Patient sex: F
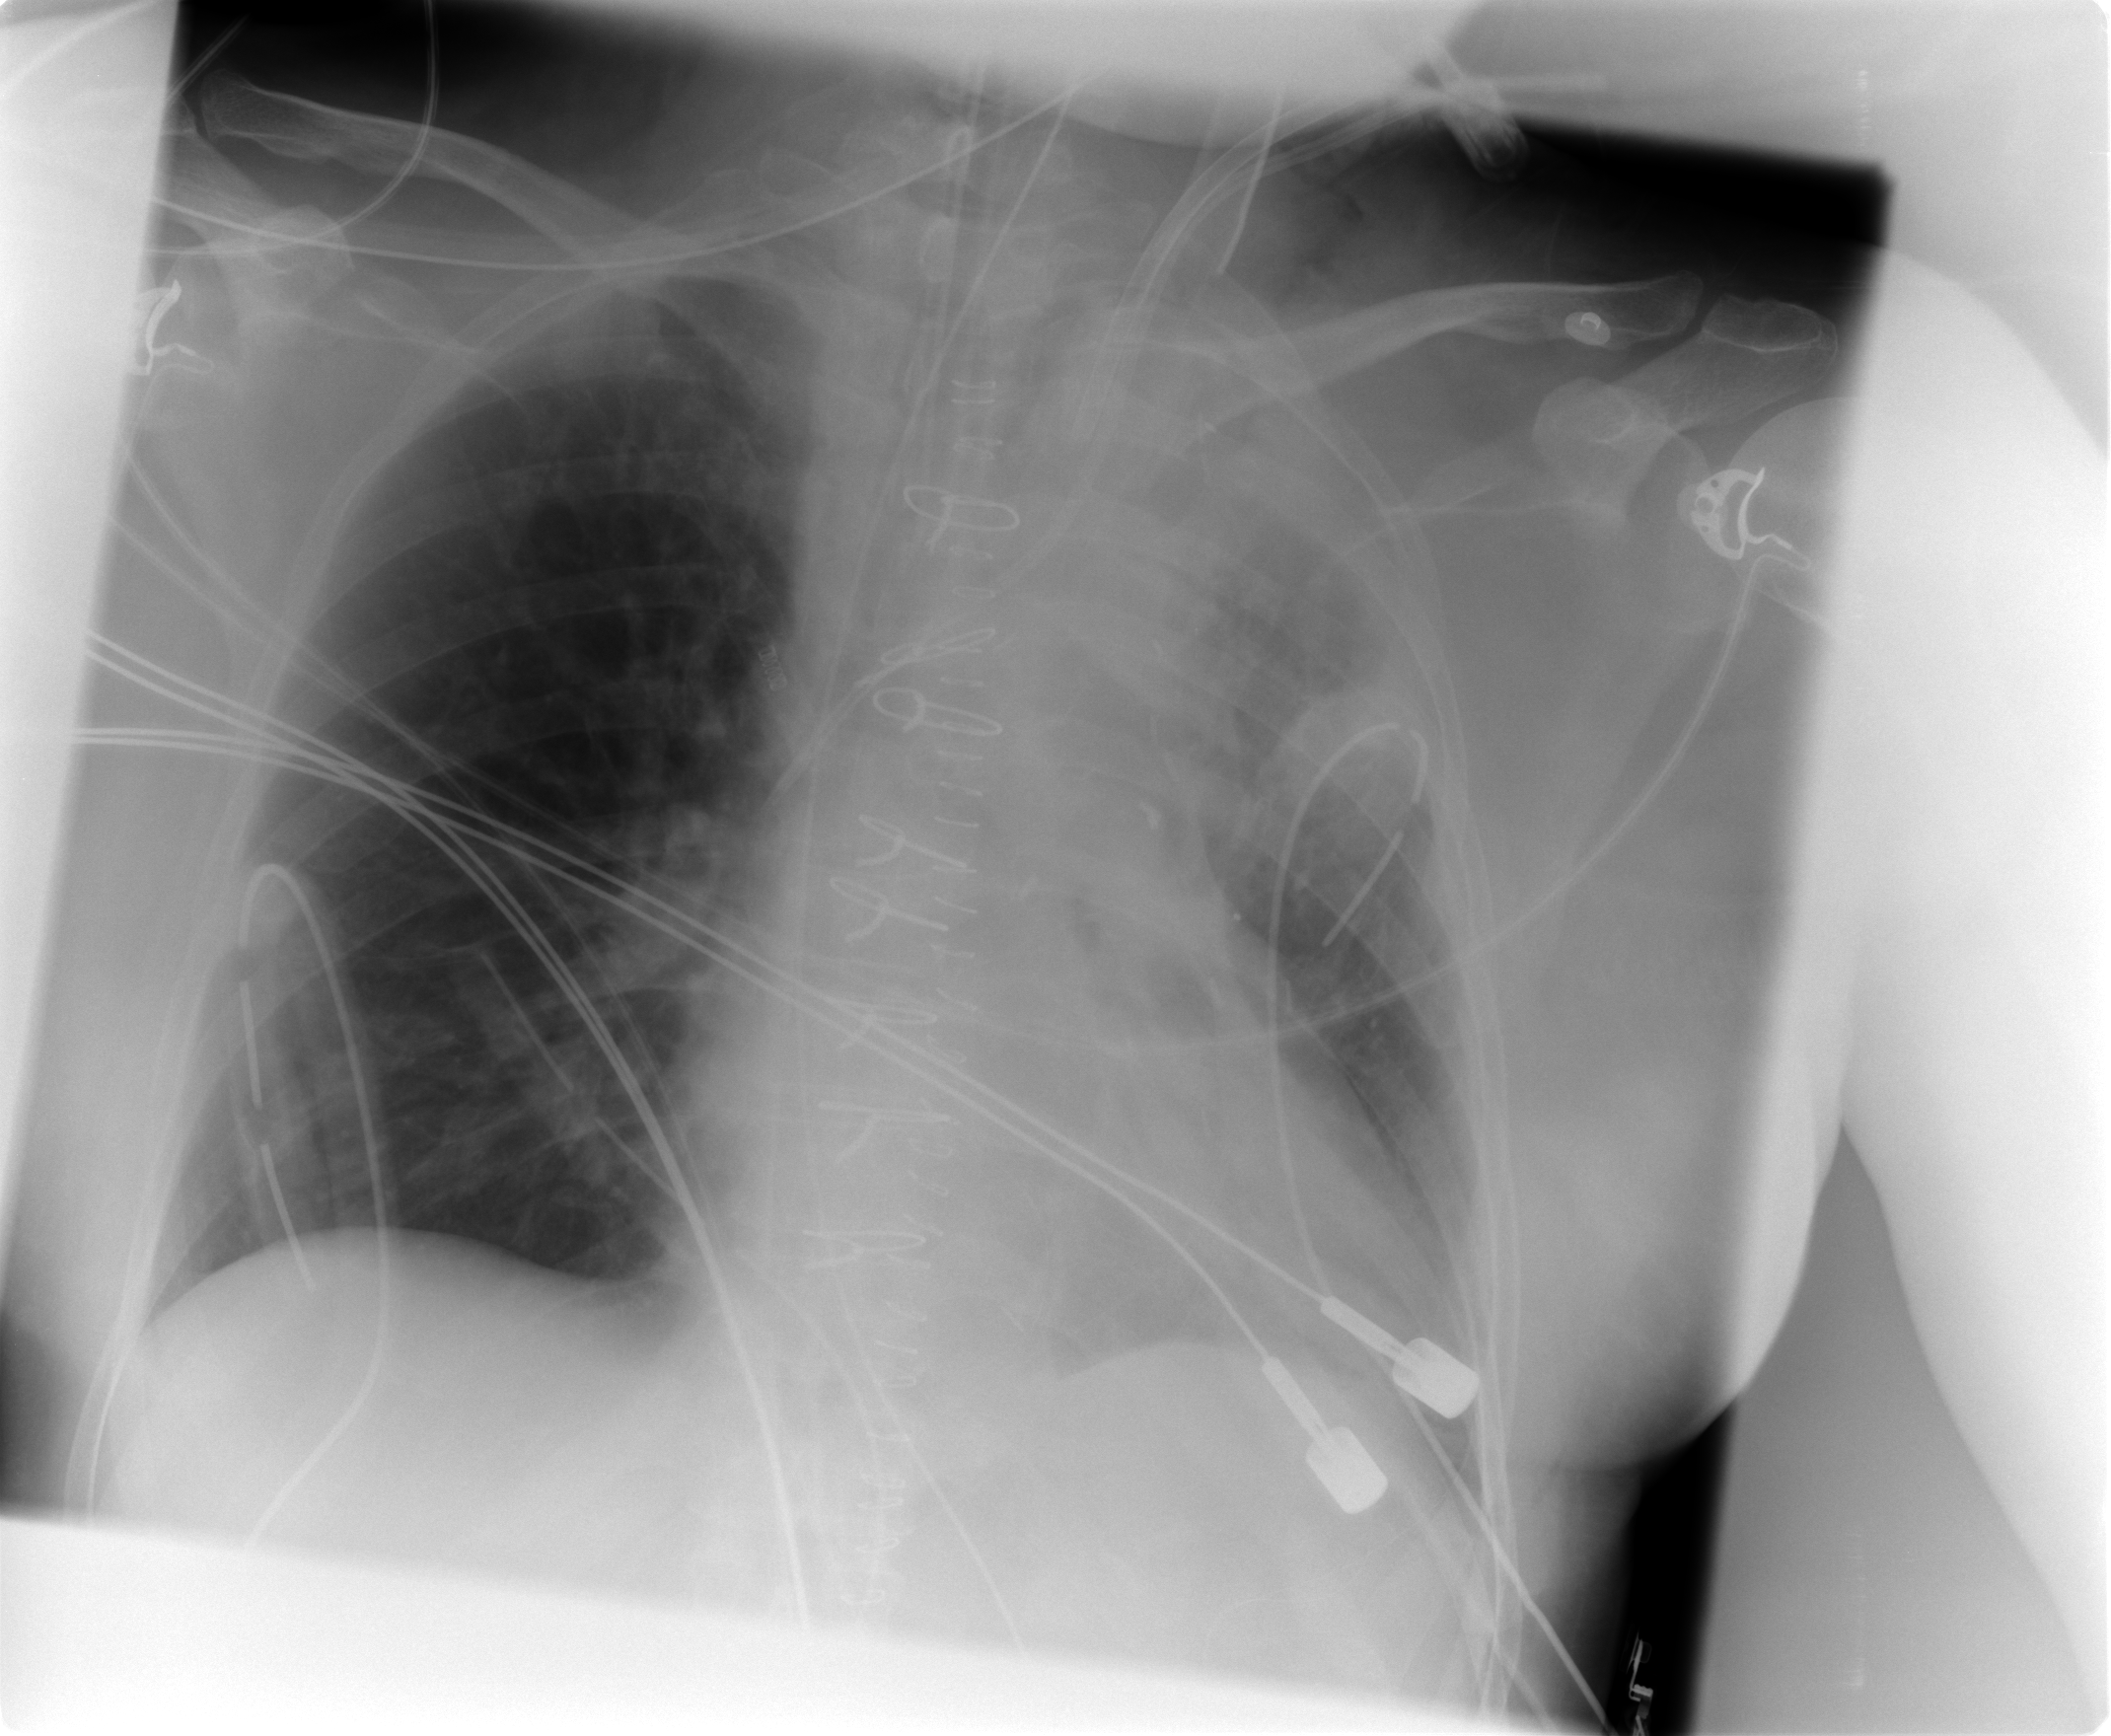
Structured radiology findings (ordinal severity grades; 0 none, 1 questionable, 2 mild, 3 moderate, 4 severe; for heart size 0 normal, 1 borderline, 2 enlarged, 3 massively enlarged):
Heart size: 0
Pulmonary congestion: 0
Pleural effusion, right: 0
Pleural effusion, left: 0
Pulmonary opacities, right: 0
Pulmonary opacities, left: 0
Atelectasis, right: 0
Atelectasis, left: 2